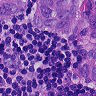
Metastatic tissue present: yes